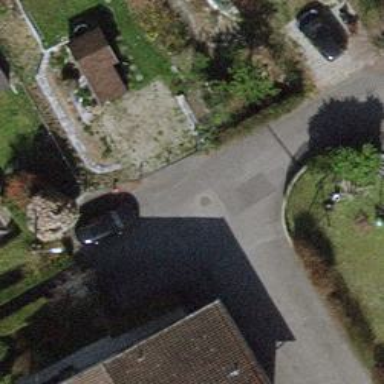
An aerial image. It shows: Concrete steps.